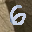
Label: 6